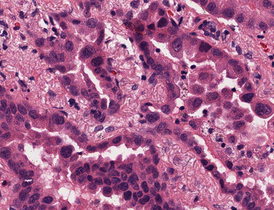
Tumor epithelial tissue: yes
Tumor-associated stroma tissue: yes
Normal tissue: no